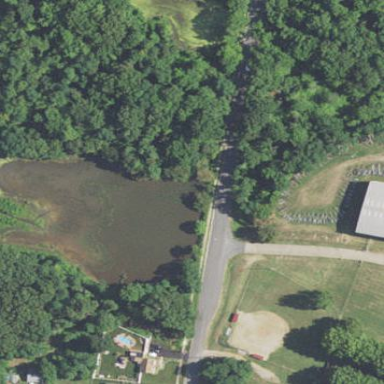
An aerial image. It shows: Pond with natural water.